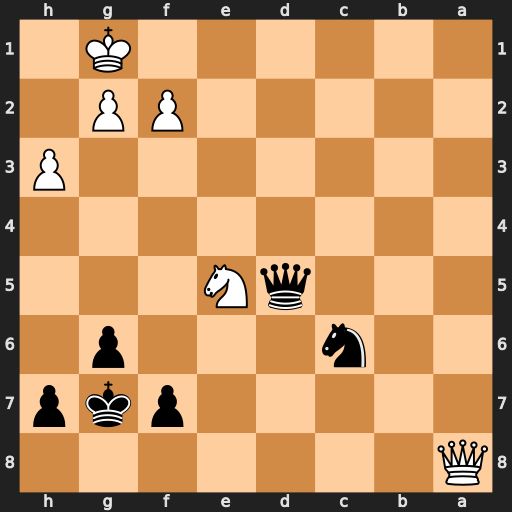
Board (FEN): Q7/5pkp/2n3p1/3qN3/8/7P/5PP1/6K1
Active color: b
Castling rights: -
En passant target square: -
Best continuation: Qd1+ Kh2 Nxe5